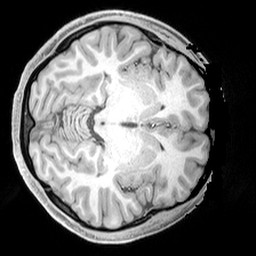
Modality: T1w
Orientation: axial